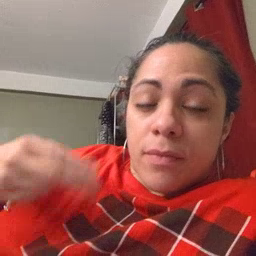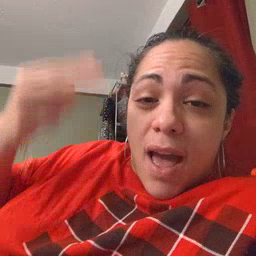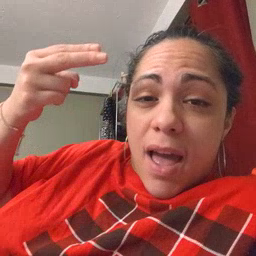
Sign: high